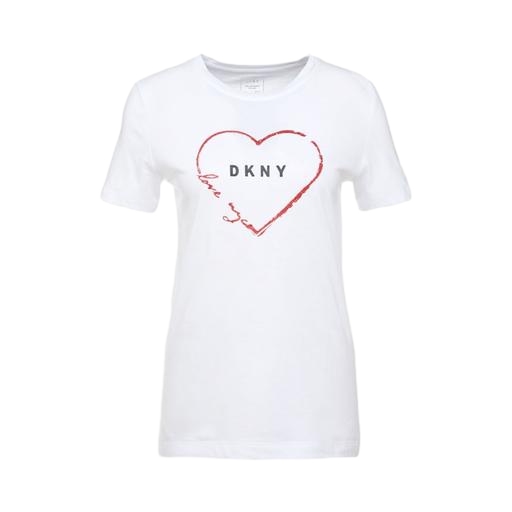
women's big red heart t-shirt, women's long red heart t-shirt, white women's playful heart t-shirt, white background